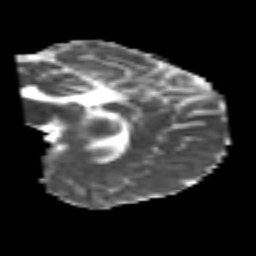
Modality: MD
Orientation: sagittal
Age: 25
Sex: male
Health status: healthy